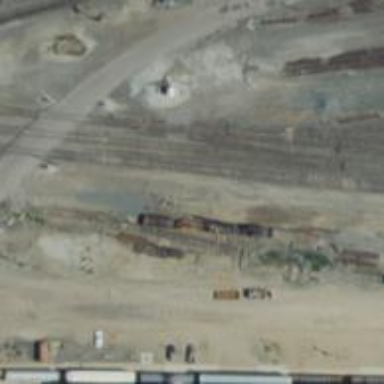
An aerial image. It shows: Railway yard in service.